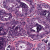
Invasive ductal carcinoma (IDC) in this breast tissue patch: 0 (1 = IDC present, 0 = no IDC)